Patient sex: F
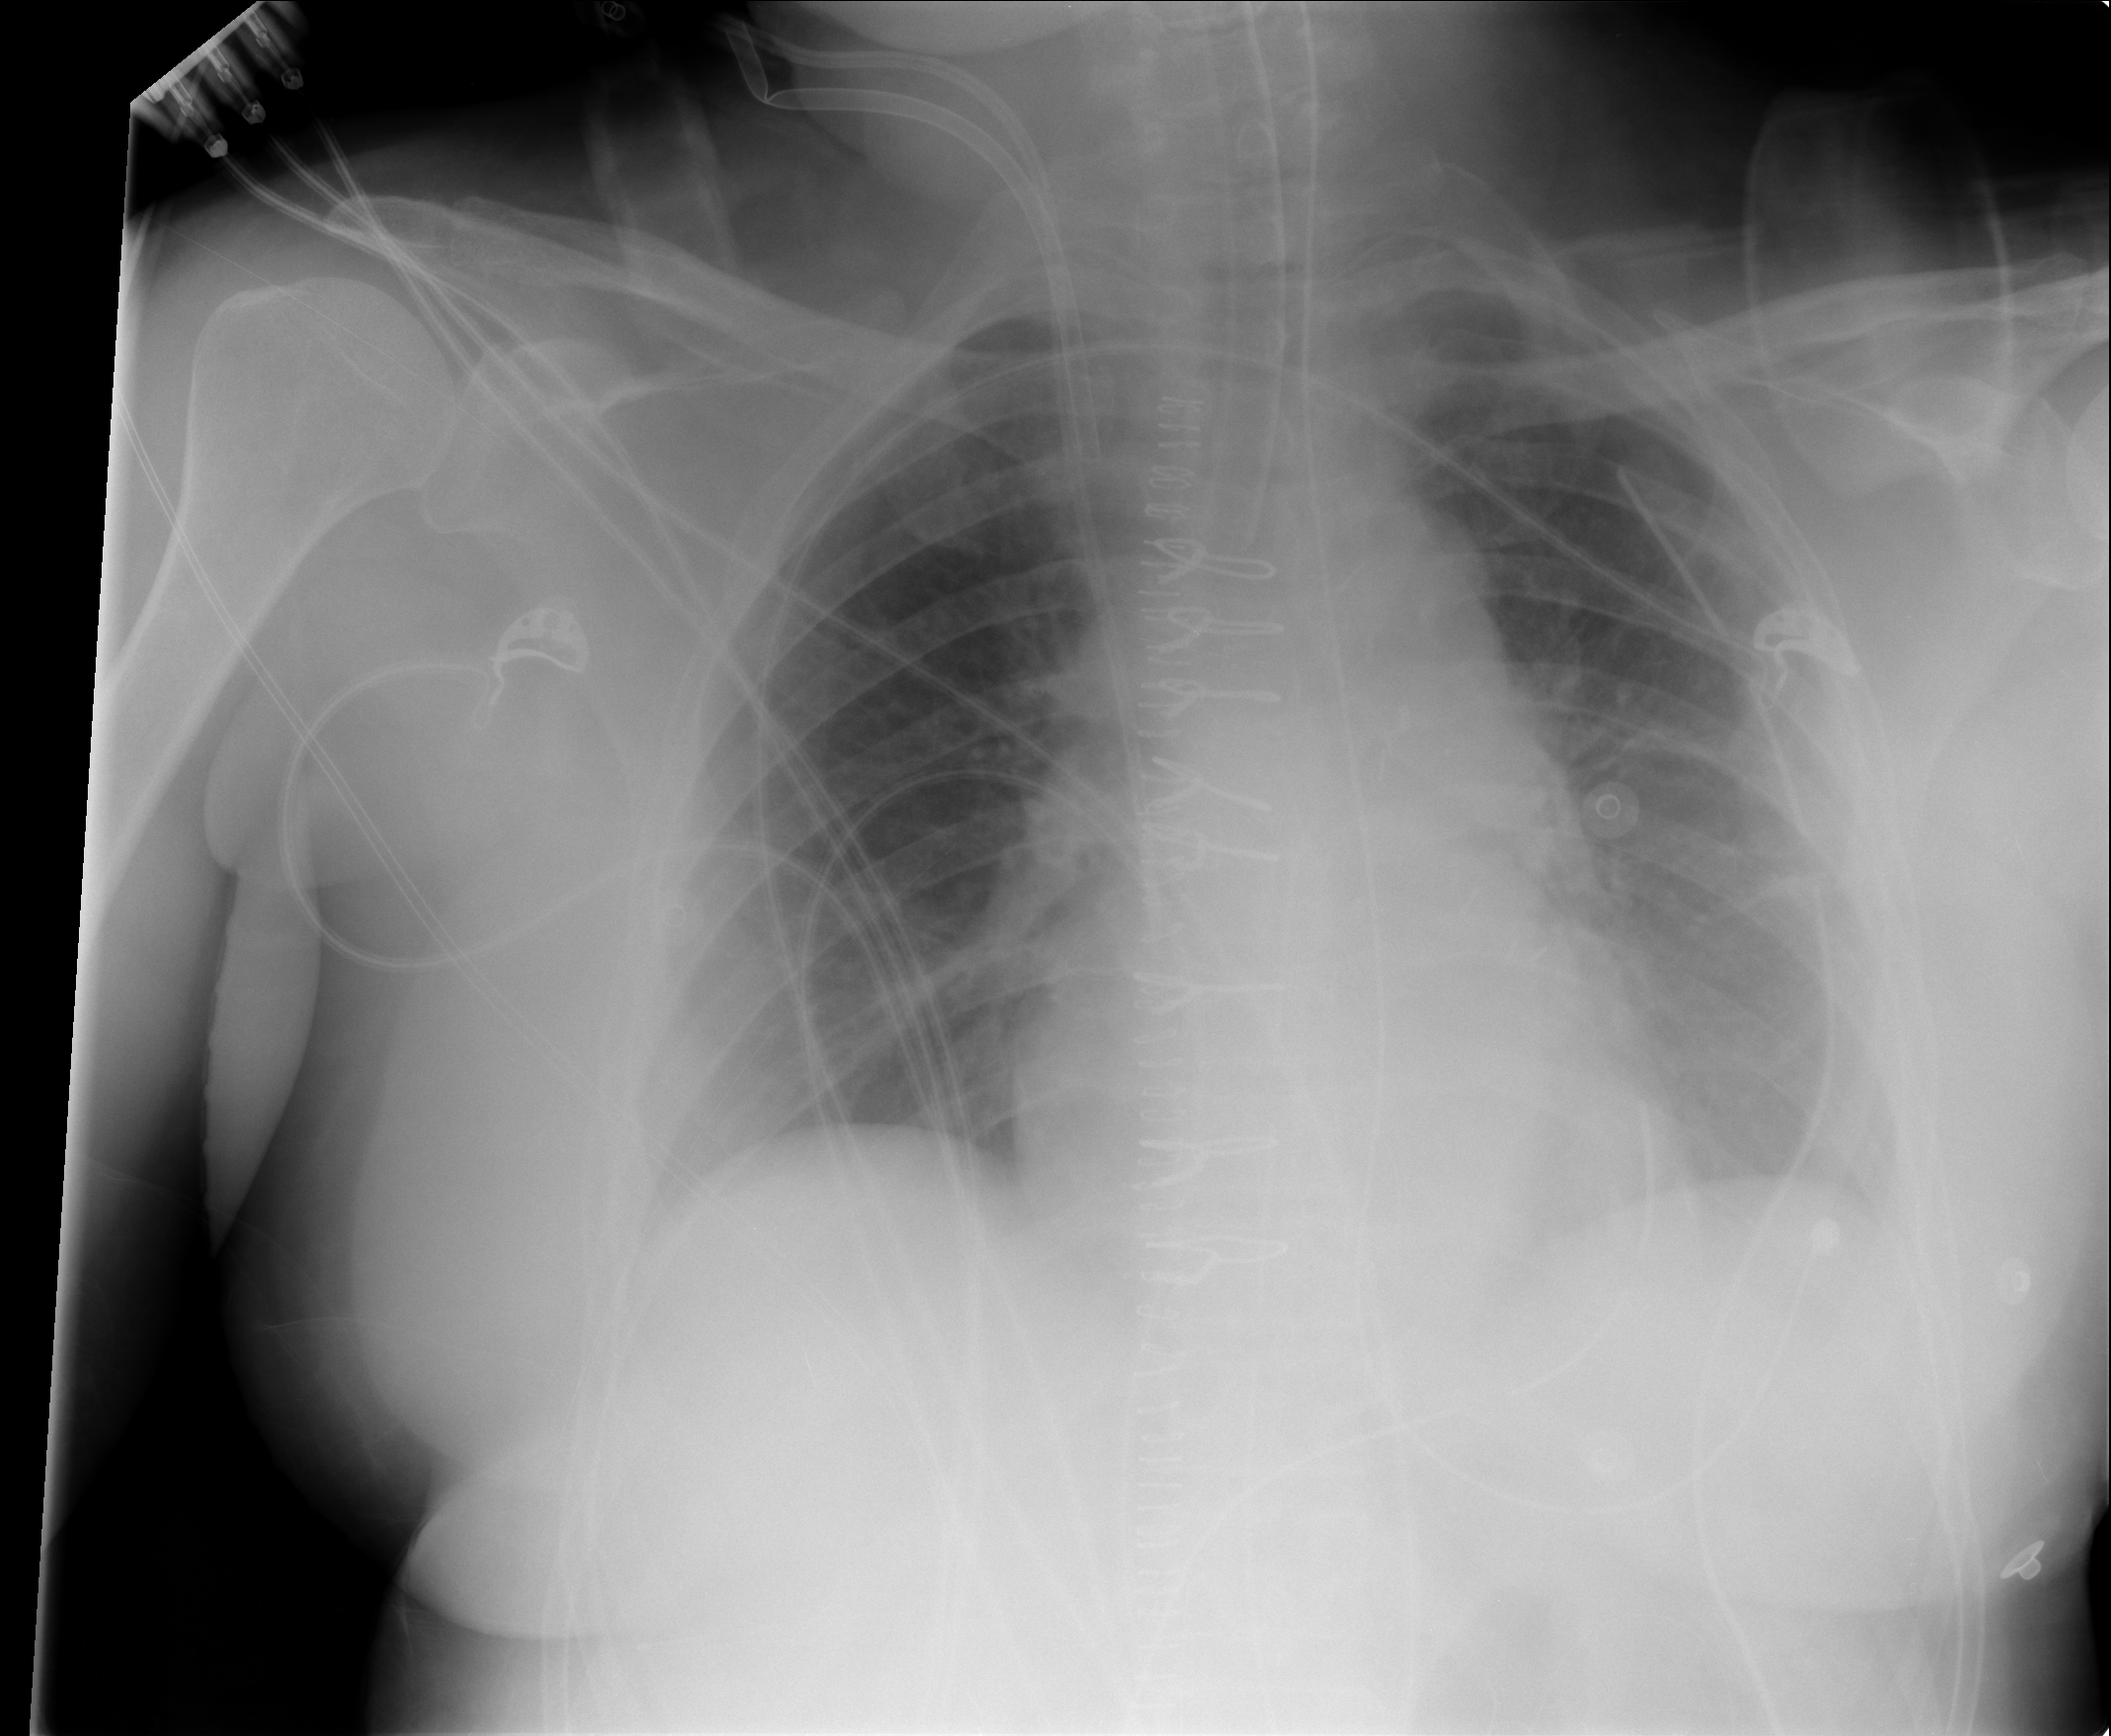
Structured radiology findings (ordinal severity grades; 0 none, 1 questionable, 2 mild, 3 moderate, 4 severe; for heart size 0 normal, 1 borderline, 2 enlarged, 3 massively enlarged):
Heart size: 0
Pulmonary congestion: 1
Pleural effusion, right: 0
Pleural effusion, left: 0
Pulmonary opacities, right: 0
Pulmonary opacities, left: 0
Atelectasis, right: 0
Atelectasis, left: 1